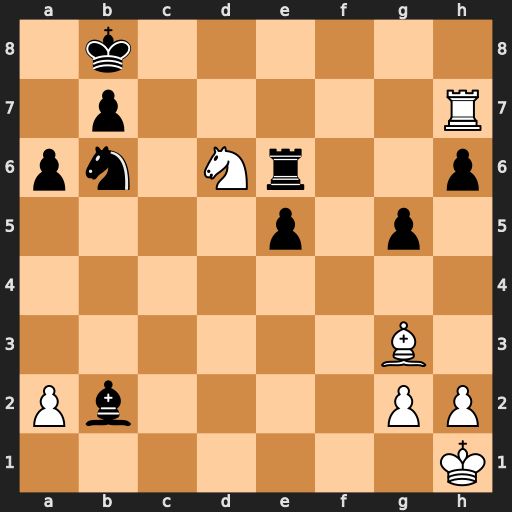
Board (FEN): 1k6/1p5R/pn1Nr2p/4p1p1/8/6B1/Pb4PP/7K
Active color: w
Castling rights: -
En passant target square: -
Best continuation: Rxb7+ Ka8 Rxb6